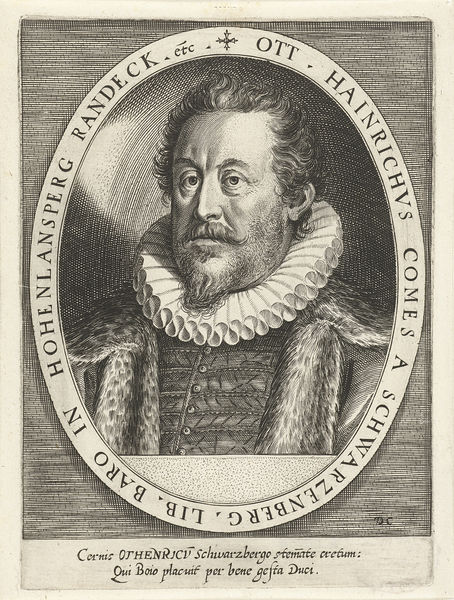
Titel: Portret van Otto Heinrich graaf van Schwarzenberg
Künstler: Dominicus Custos
Standort: Amsterdam
Institution: Rijksmuseum
Schlagwörter: mann, grau, mund, nase, schwarz, weiss, zeichnung, alt, bart, jacke, augen, barock, kragen, pelz, halskrause, portrait, porträt, haare, mantel, reich, potrait, oval, fell, herrschaft, schrift, schriftzug, inschrift, edel, knöpfe, druck, schwarz weiss, radierung, spitzbart, kaltnadel, pelzbesatz, schwarzenberg, baron, buste, hainrich, randeck, ott, reicj, hohenlansperg, heinricht